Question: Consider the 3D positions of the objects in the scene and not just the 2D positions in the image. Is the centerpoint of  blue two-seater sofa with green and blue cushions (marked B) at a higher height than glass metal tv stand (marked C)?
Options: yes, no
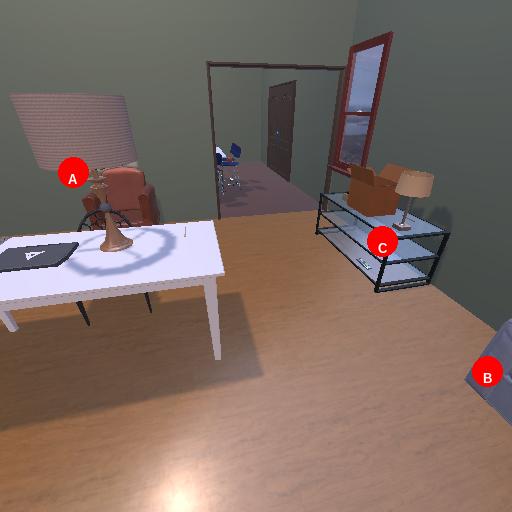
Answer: yes